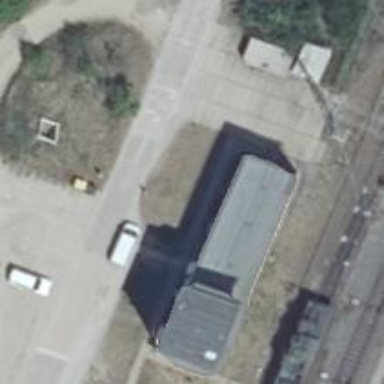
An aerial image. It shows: Building that serves as railway signal box.